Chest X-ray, PA view. Patient: 30 years old, sex F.
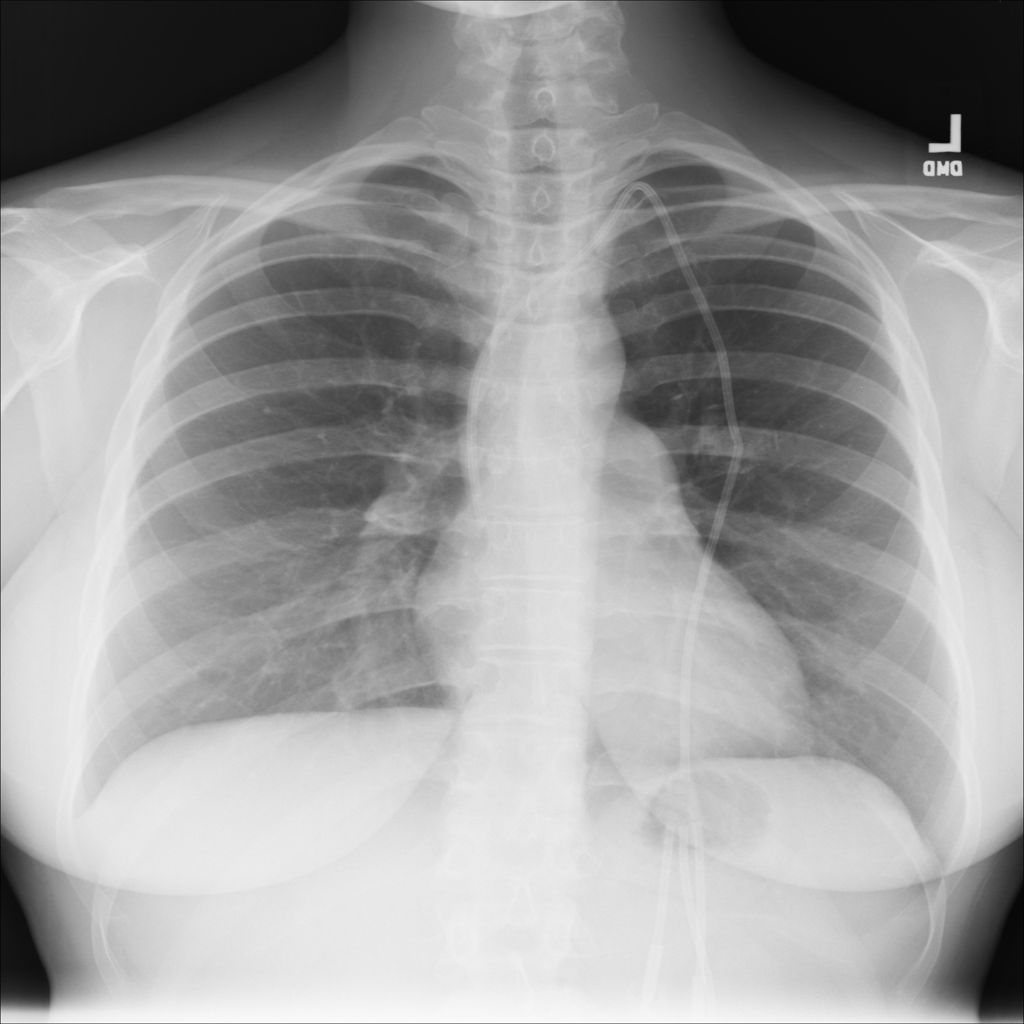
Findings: No Finding